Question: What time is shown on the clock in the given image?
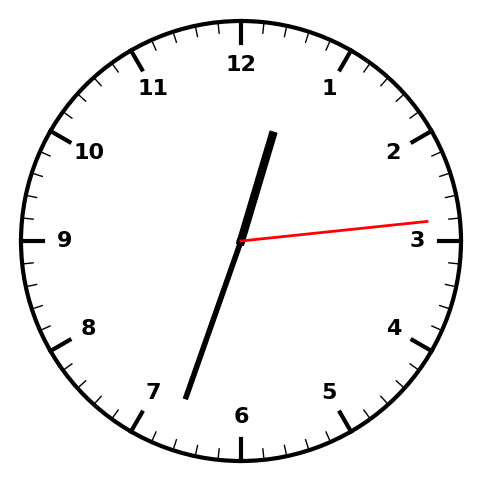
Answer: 12:33:14